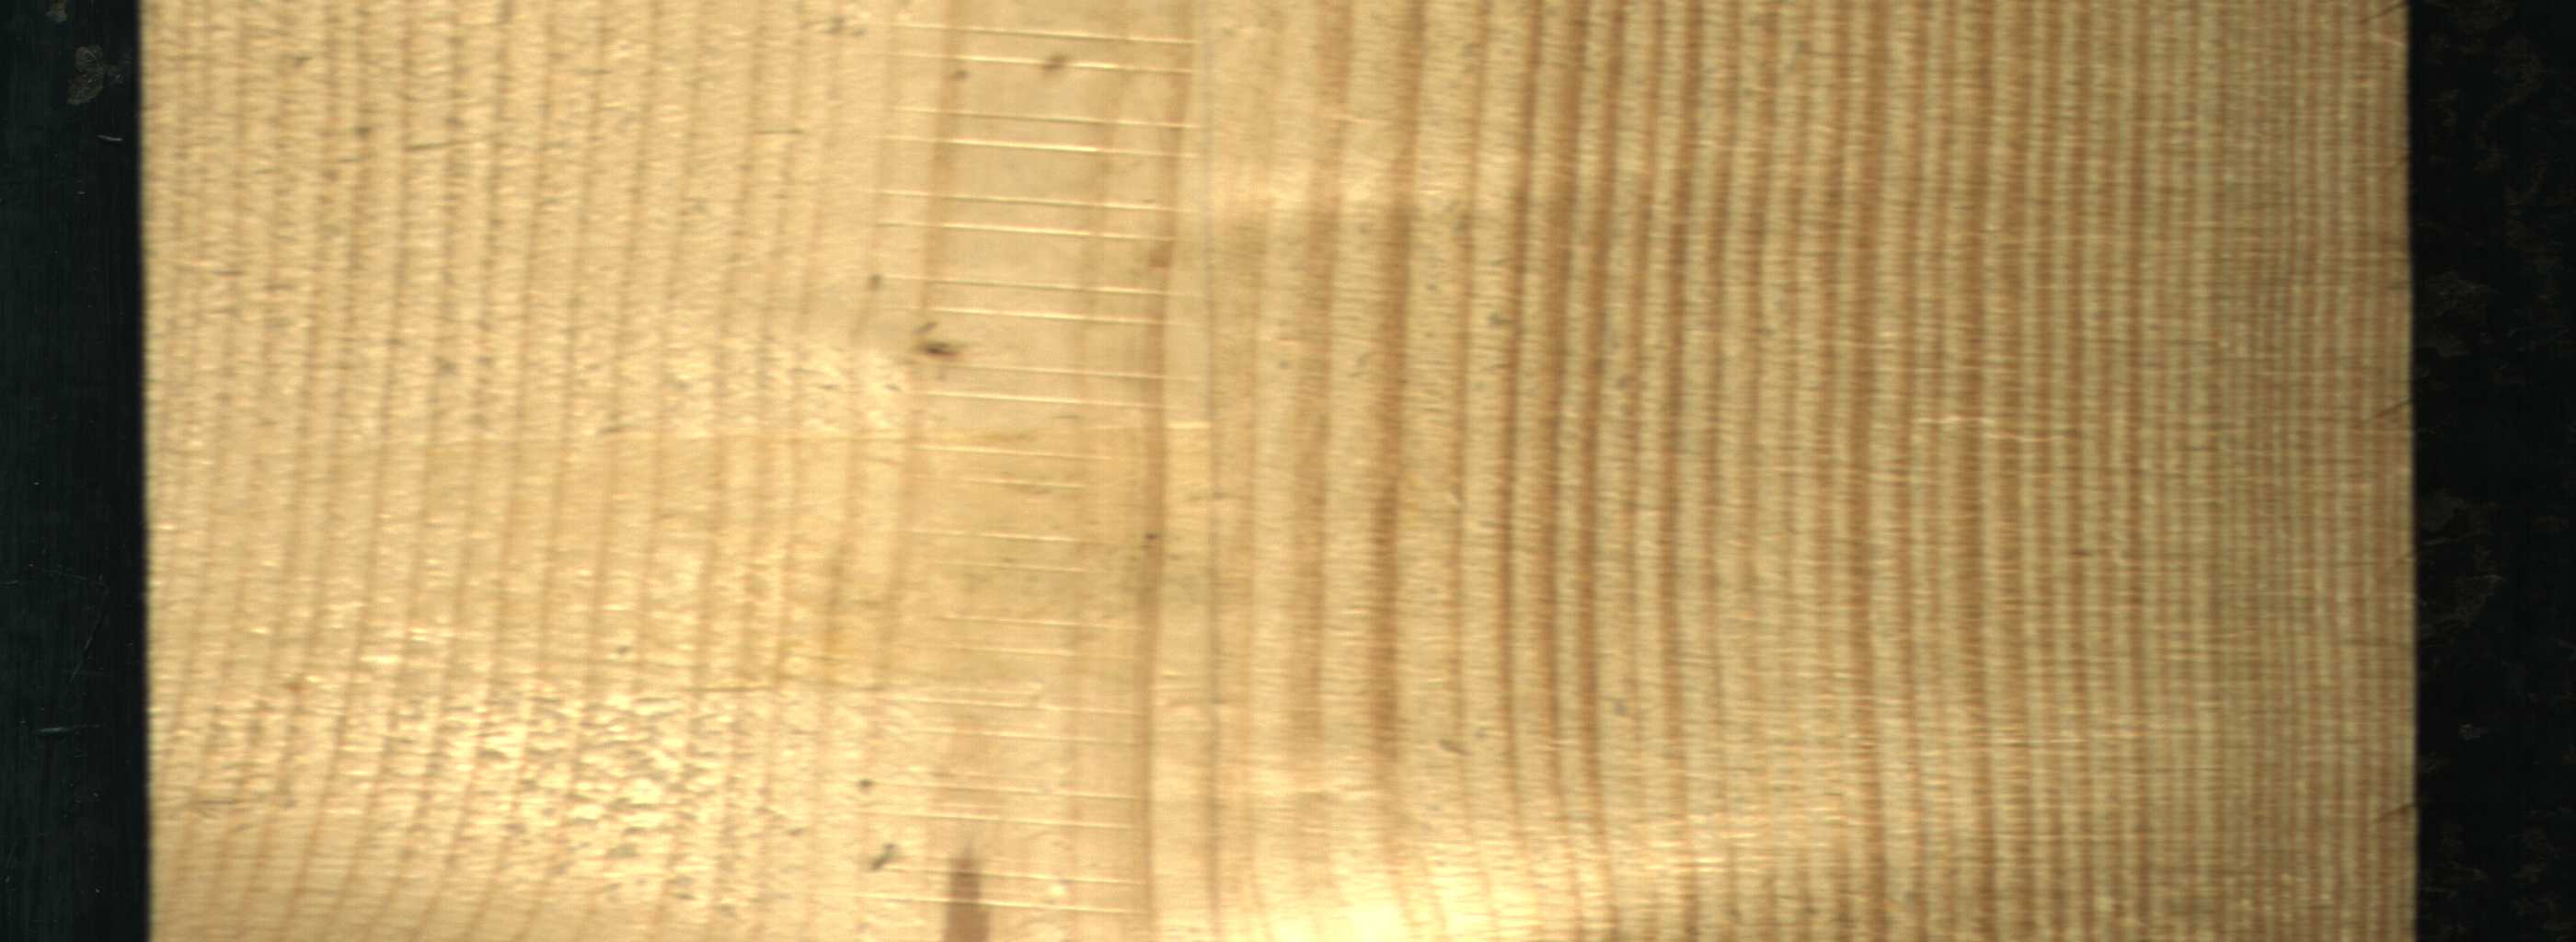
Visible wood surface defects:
Marrow